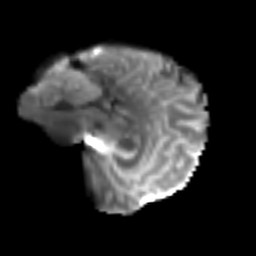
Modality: T2w
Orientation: sagittal
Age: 49
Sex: male
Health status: ill
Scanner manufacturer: siemens
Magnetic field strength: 3 T
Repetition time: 8.7 s
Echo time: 0.11 s